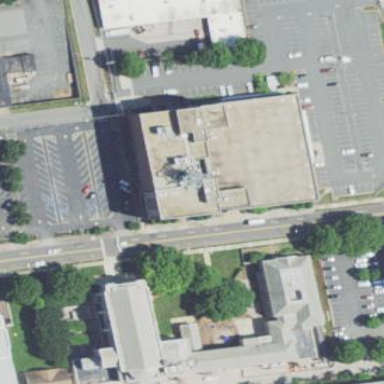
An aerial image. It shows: Part of building.